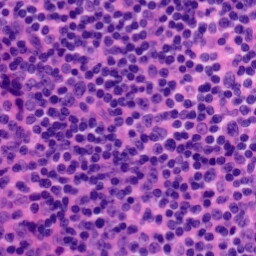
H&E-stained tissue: Tonsil